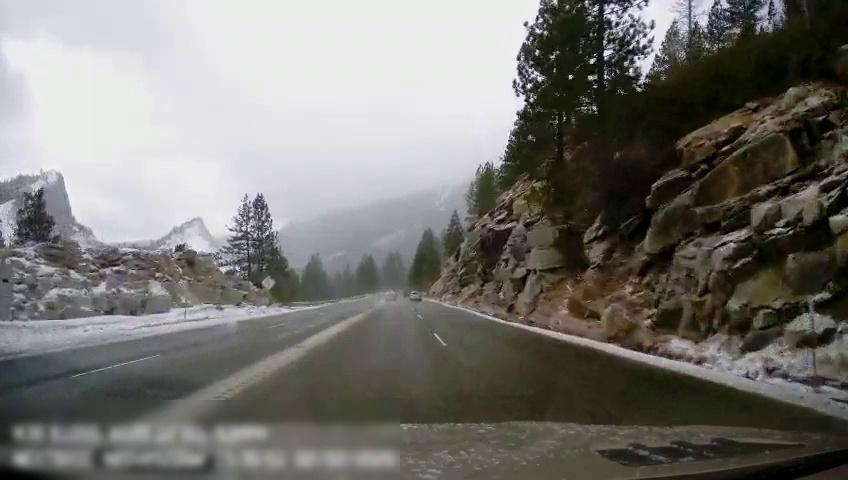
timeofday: Day
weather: Snowy
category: Drivable Space
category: Vehicles | SUV
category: Vehicles | SUV
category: Lanes | Current Lane
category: Lanes | Opposite Lane
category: Lanes | Current Lane